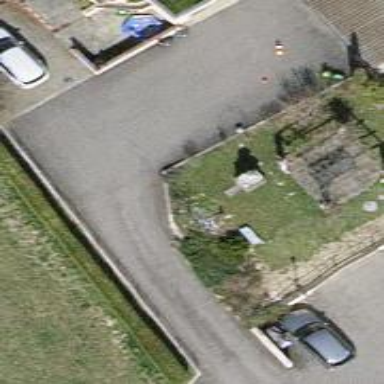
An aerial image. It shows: Driveway.